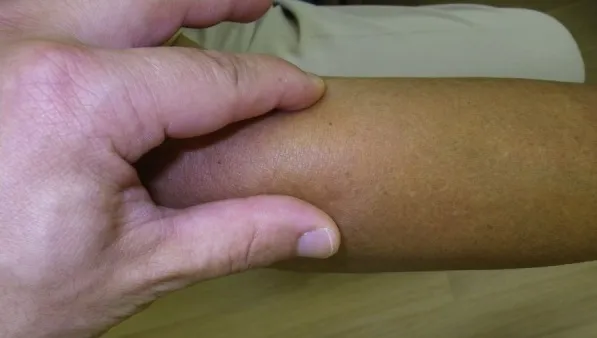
Appearance of the initial tumor A subcutaneous mass (10 x 10 mm) in the right forearm was clinically diagnosed as nodular fasciitis.
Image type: medical_photograph (skin_photograph)